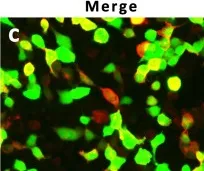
Detection of AQP4- IgG and AGO- IgG by IIF-CBA. Representative CBA photographs show AQP4- IgG in serum. 1:32 titer), and ,AGO1.
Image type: pathology (immunostaining)